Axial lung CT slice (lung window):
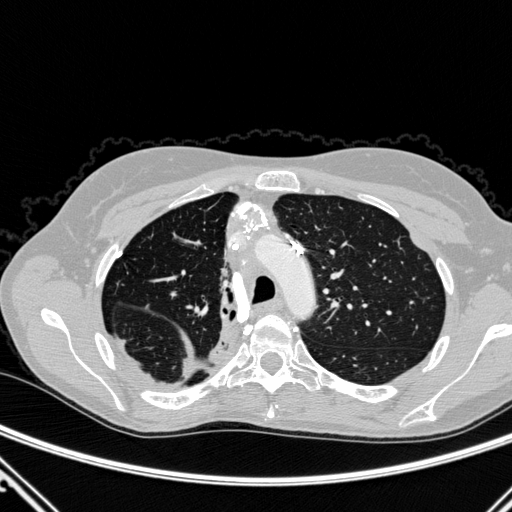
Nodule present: no